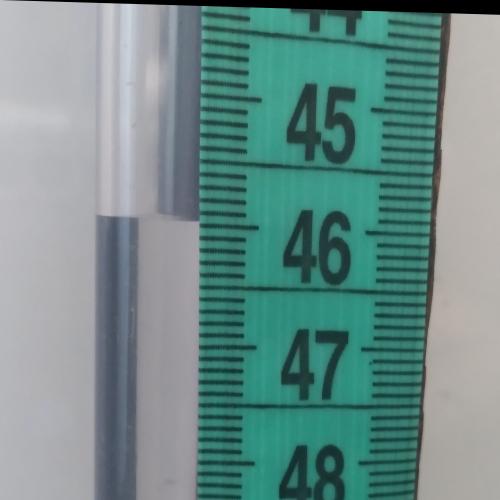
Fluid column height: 46.0 cm